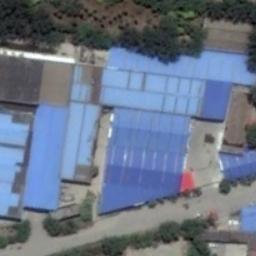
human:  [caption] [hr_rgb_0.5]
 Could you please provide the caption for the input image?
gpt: The industrial area with some blue workshops and other colors of workshops is next to a grove of trees .

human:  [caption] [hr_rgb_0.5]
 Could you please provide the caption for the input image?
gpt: Houses in industrial areas vary in size .

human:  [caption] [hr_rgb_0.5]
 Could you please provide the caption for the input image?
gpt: There are many houses of different shapes and sizes in the industrial zone .

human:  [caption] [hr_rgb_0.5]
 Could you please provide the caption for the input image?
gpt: Plants, Roads and green belts in an industrial area .

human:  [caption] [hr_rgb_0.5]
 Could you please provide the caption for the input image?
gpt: There are some blue buildings and green trees on the industrial area .